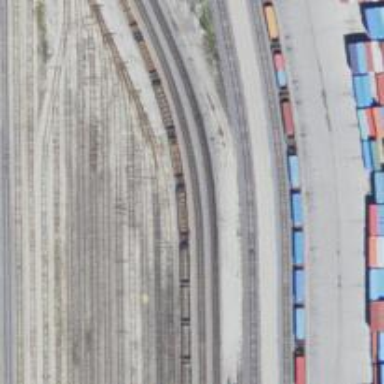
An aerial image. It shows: Railway yard.